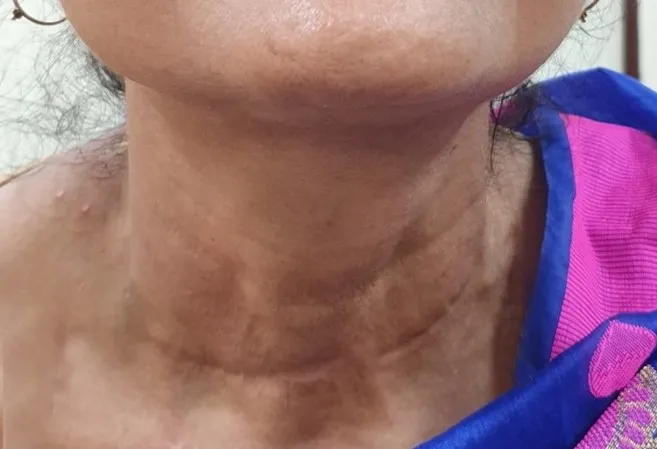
Follow up photograph (3 months) with healed scar and without evidences of recurrence.
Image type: medical_photograph (other_medical_photograph)